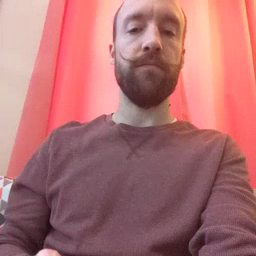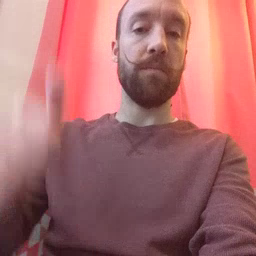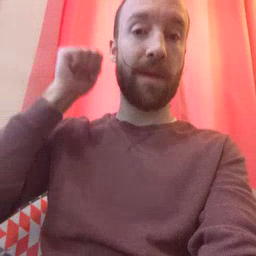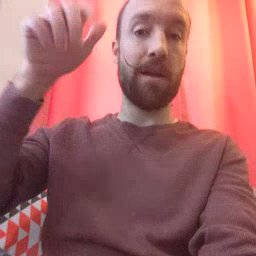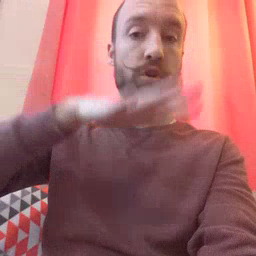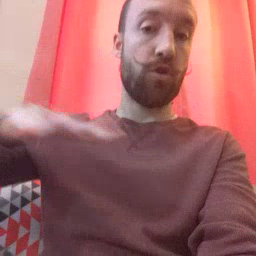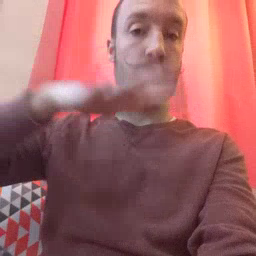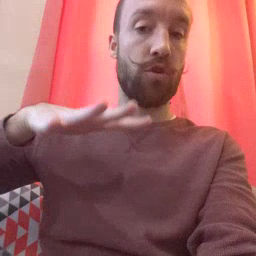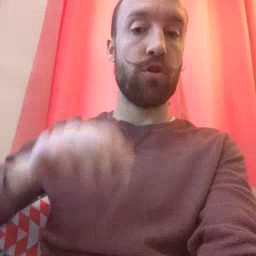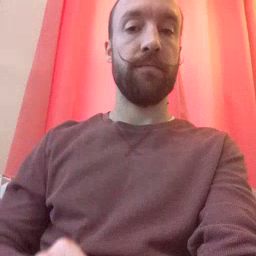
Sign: backyard